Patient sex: M
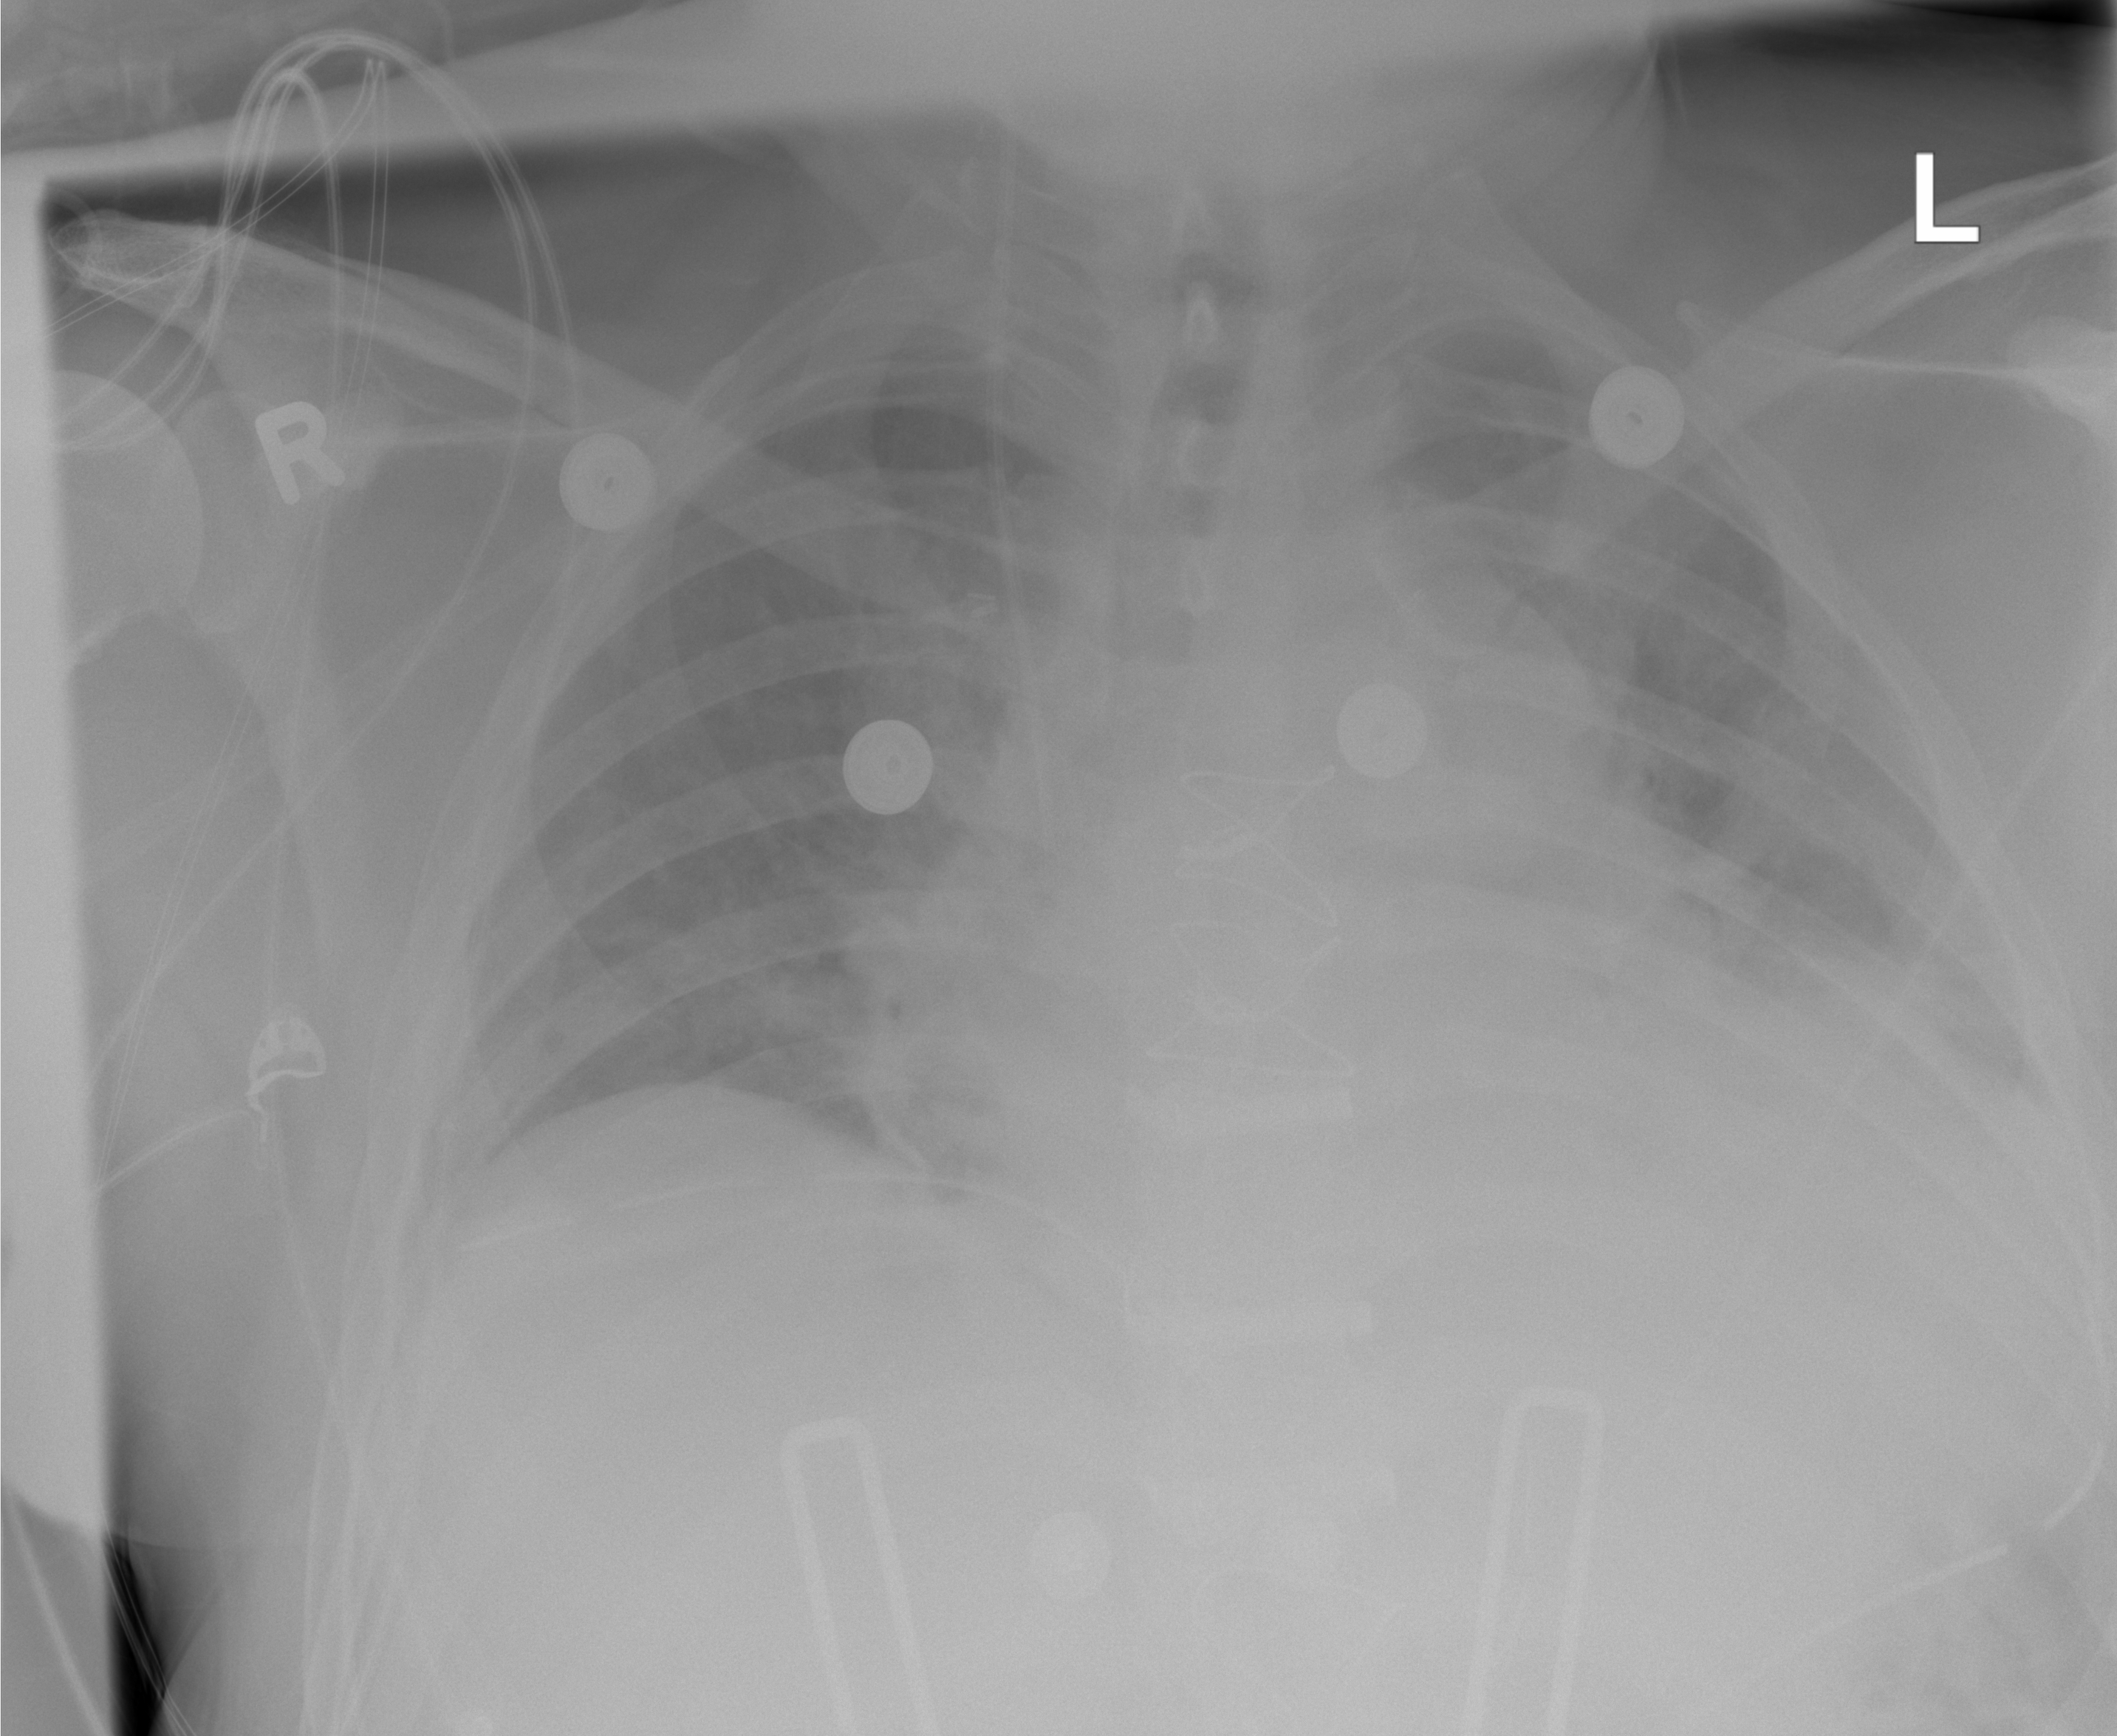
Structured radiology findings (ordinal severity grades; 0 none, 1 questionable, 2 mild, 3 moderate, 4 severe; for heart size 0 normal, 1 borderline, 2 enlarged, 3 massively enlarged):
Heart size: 2
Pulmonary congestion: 2
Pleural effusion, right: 1
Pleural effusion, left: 2
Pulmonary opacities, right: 2
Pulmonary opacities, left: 2
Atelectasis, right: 2
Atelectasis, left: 2